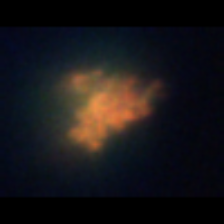
Taxon: Unknown_detritus
Group: Unknown